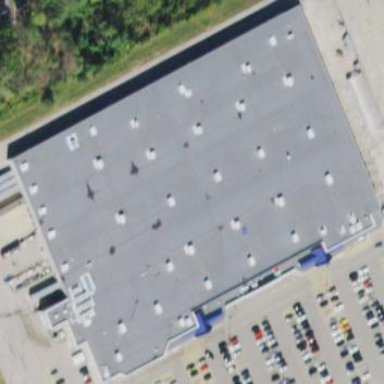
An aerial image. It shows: Building that houses supermarket.